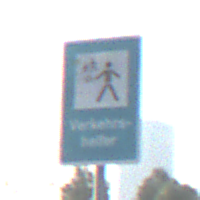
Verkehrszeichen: Verkehrshelfer
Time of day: SunriseSunset
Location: Outdoor (Urban)
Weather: Clear
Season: NotSpecified
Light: Natural